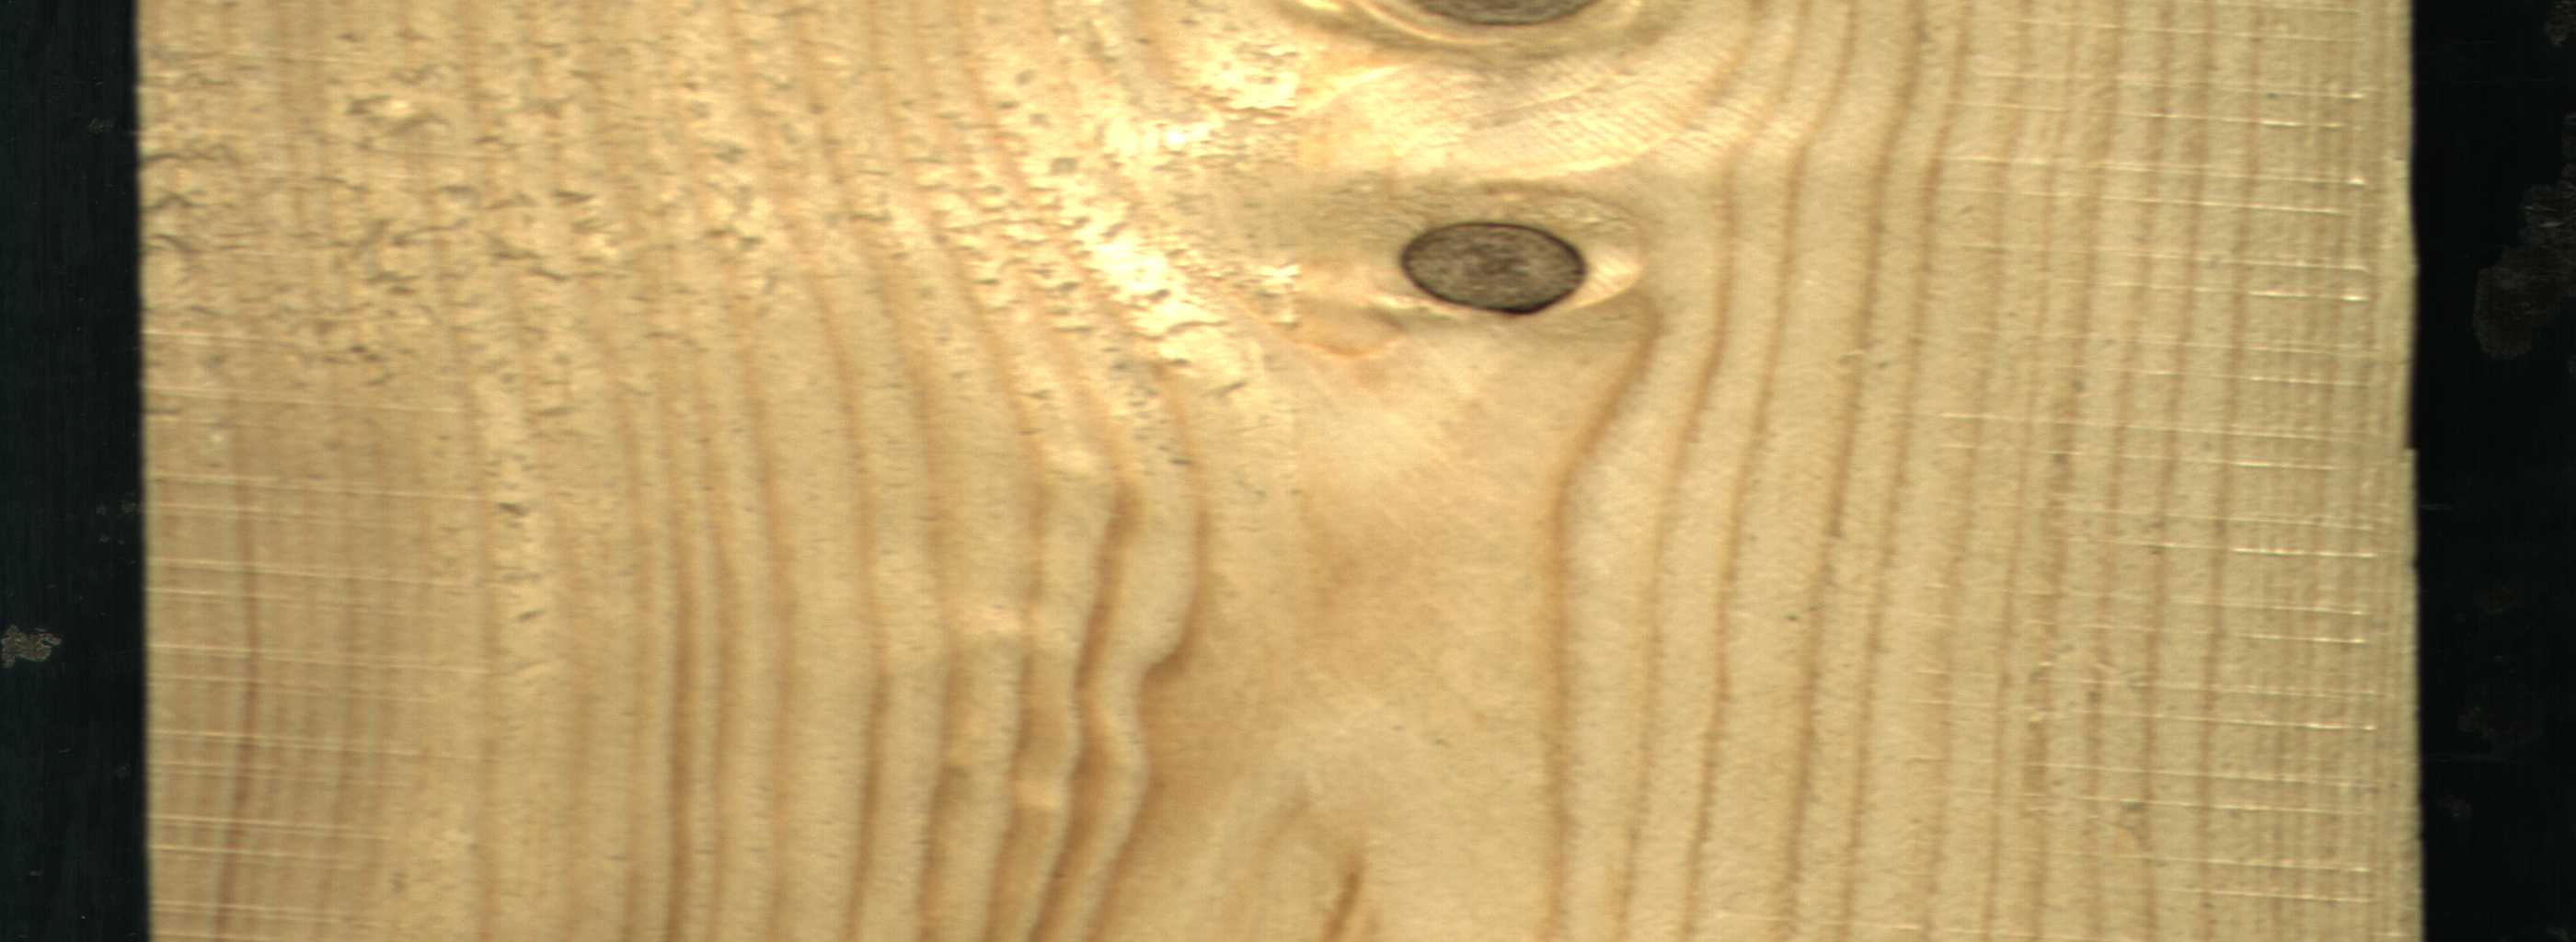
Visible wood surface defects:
Dead_Knot
Live_Knot